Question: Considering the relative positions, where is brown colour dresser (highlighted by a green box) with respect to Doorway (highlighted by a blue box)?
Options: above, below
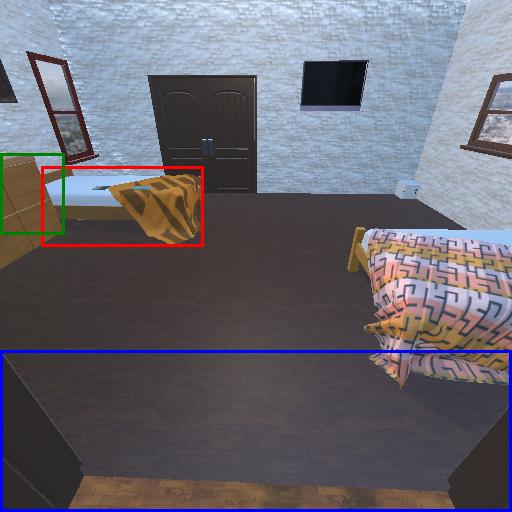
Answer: above